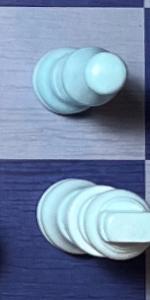
Label: King_White